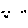
Label: smiley face